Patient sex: F
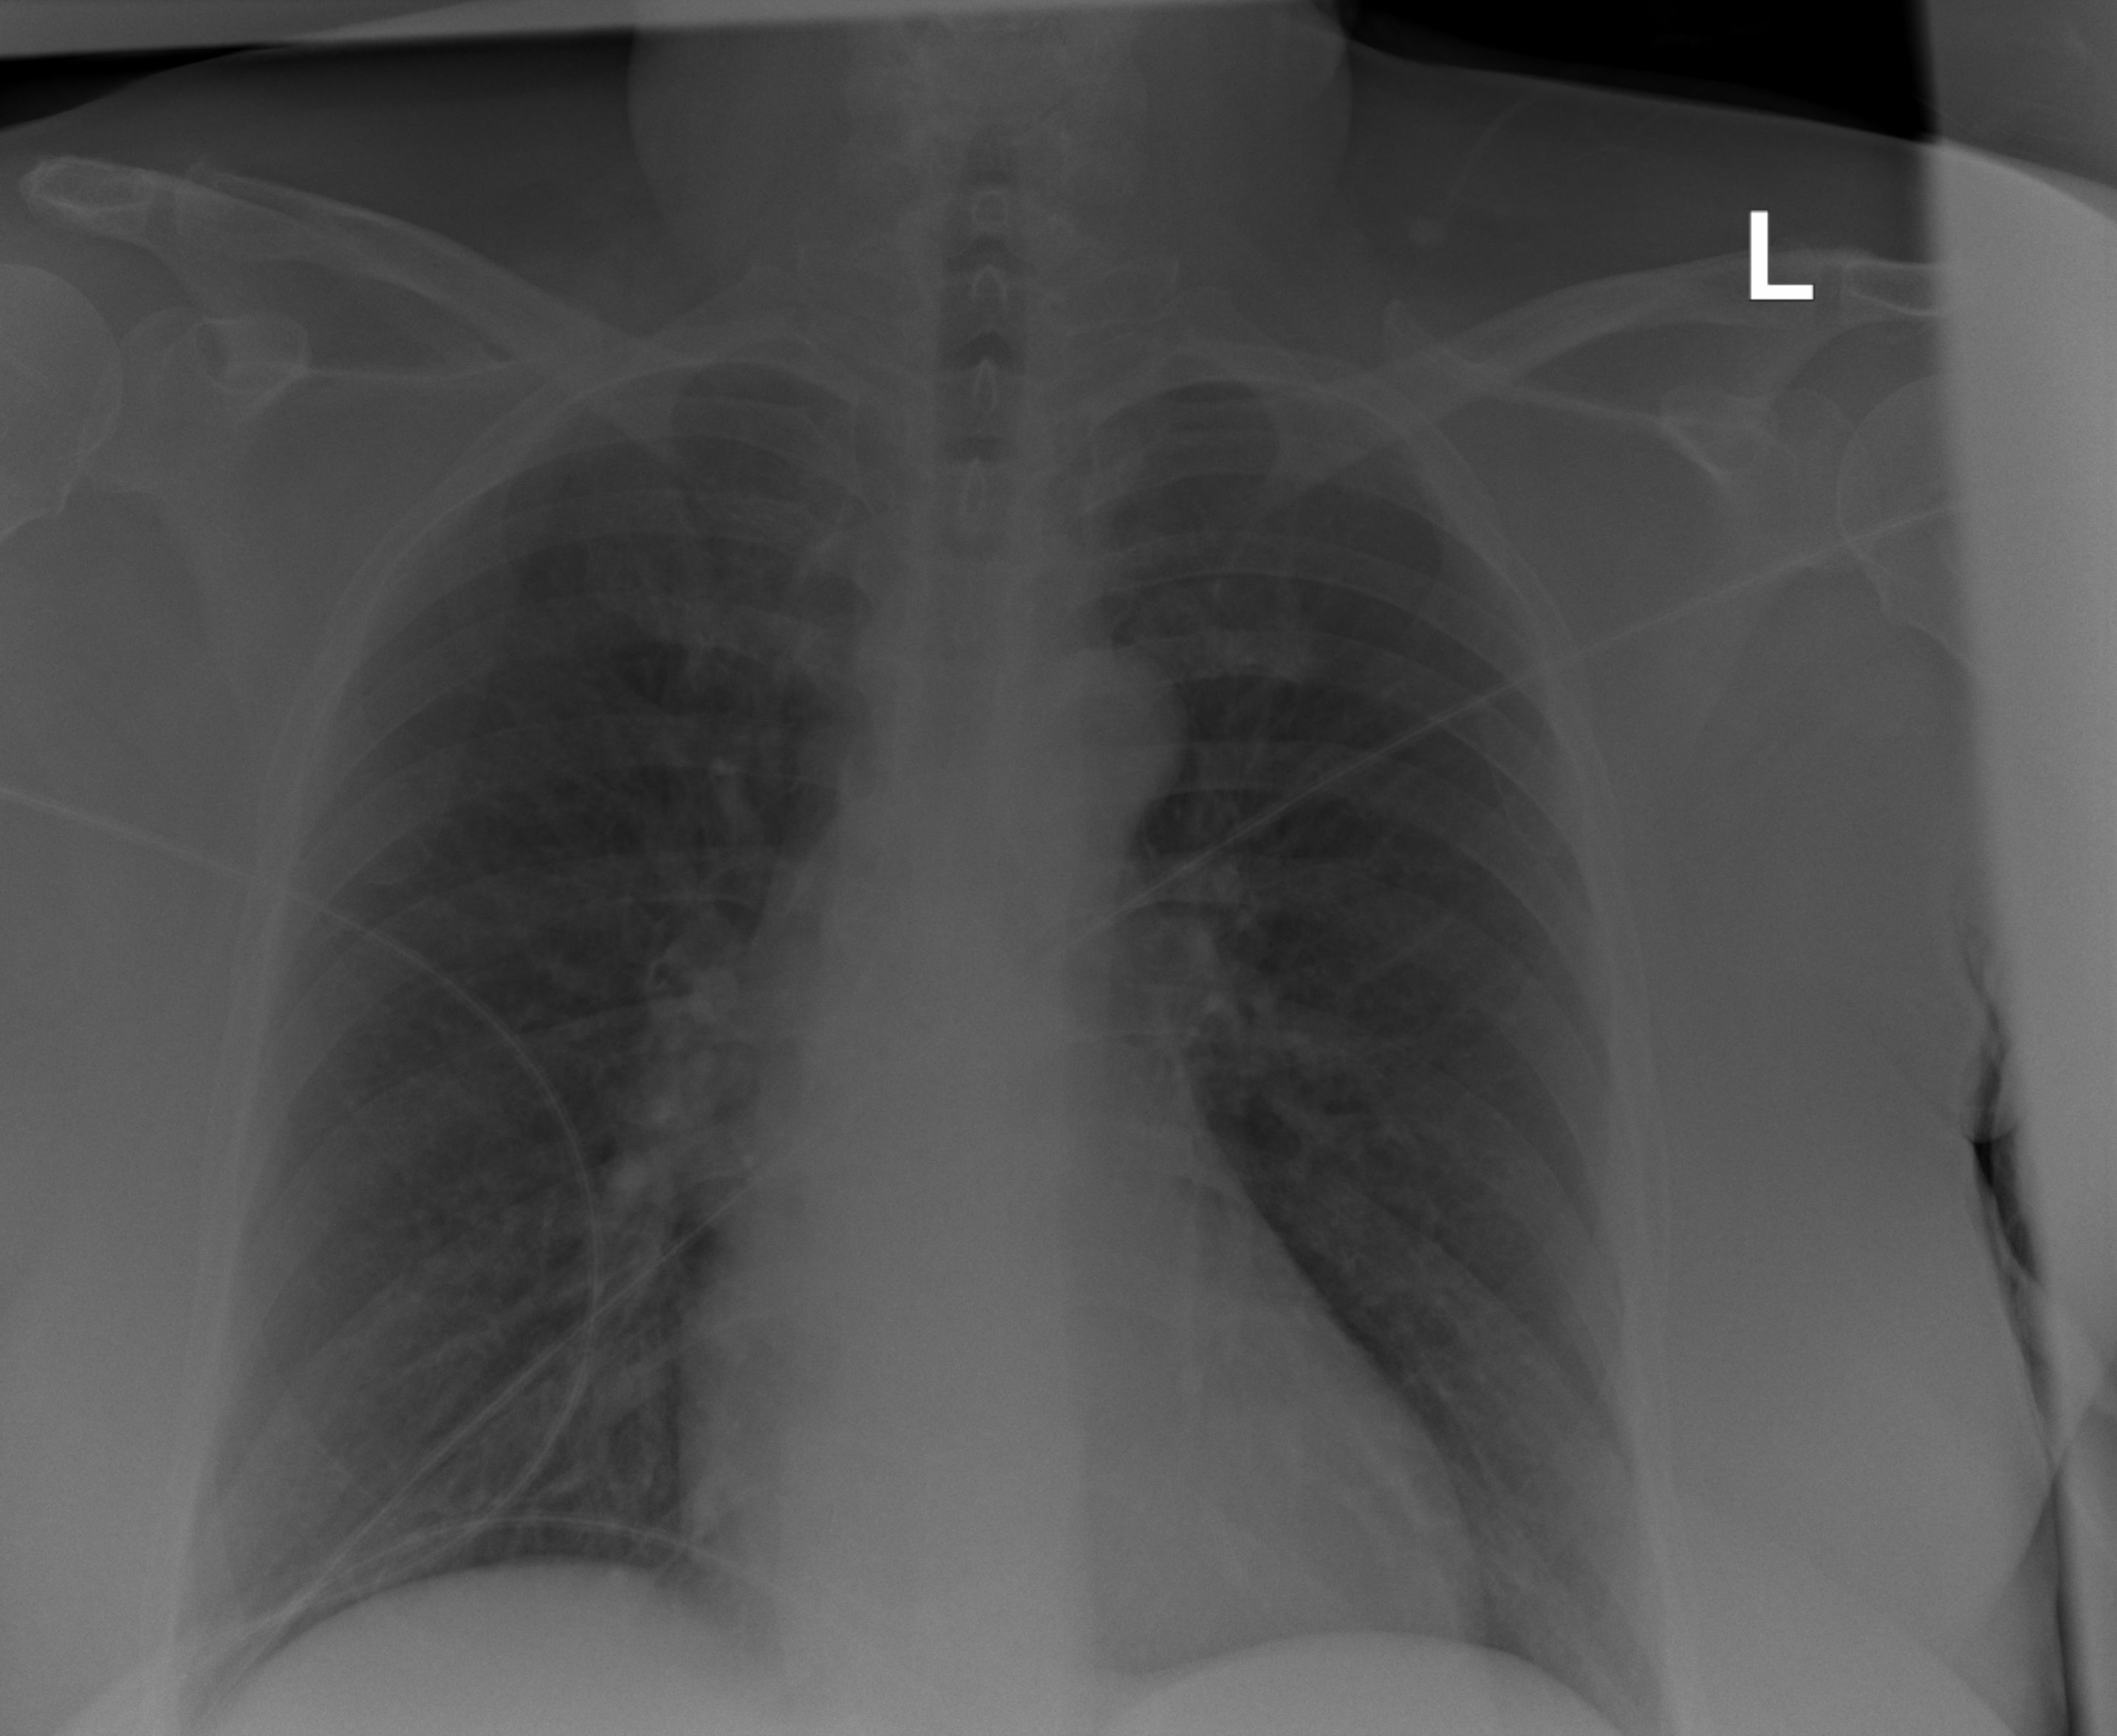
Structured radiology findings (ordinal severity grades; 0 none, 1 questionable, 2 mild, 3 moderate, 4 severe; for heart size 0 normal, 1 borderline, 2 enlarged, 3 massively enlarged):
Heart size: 0
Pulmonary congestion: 1
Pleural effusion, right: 0
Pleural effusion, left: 0
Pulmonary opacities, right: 0
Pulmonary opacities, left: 0
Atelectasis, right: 0
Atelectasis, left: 0